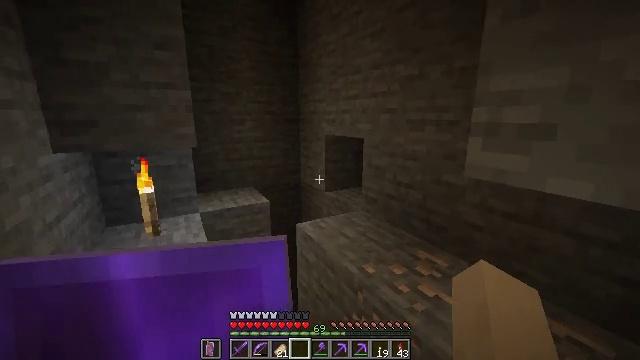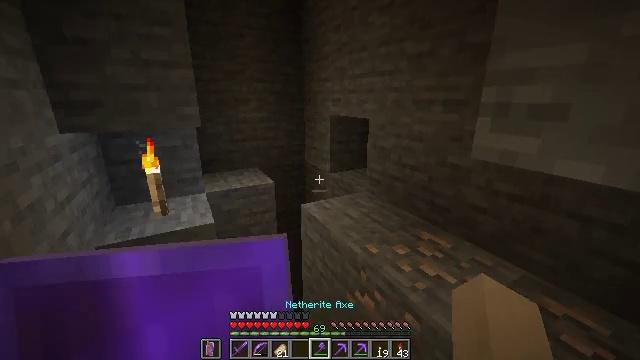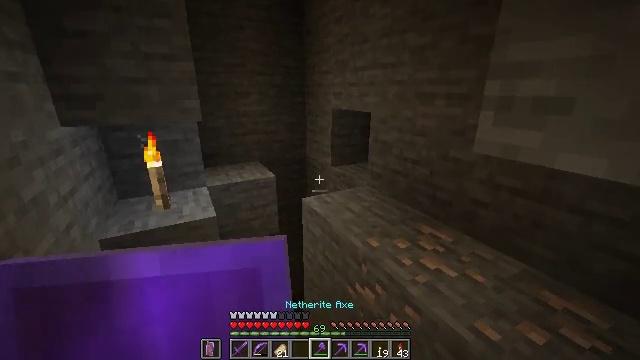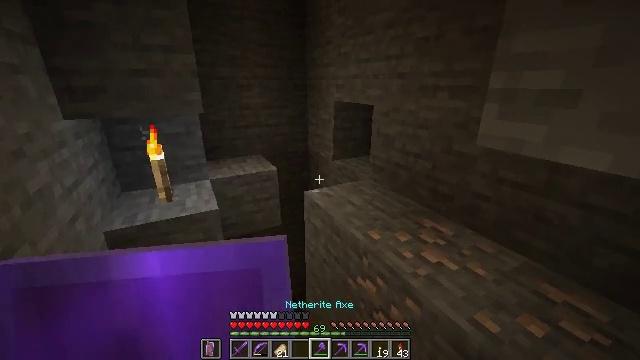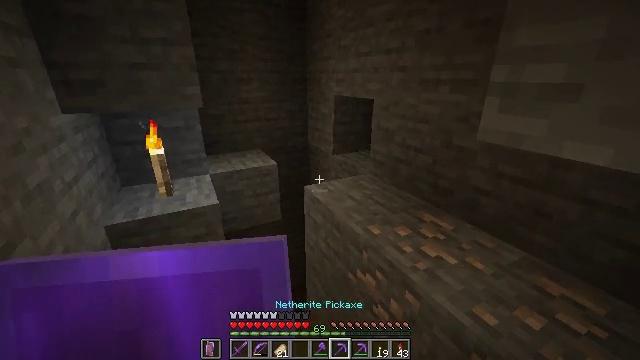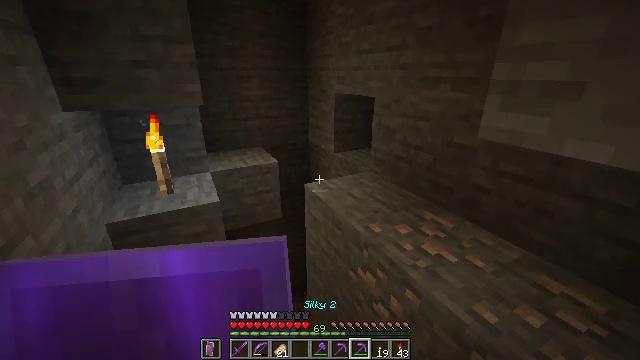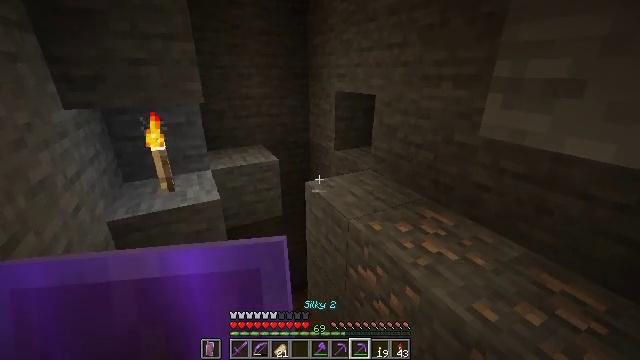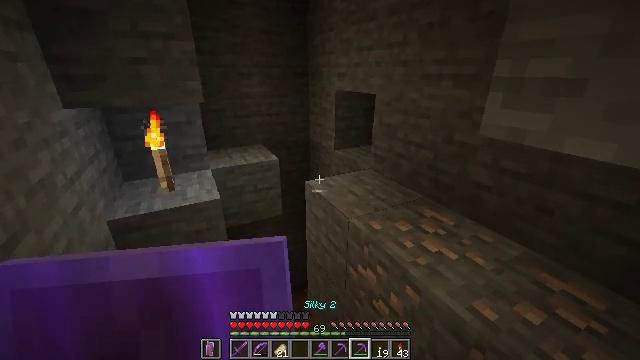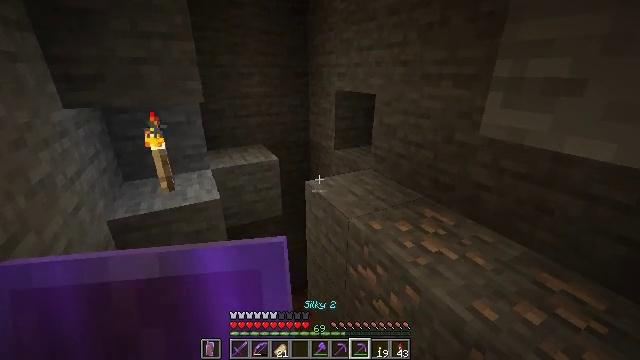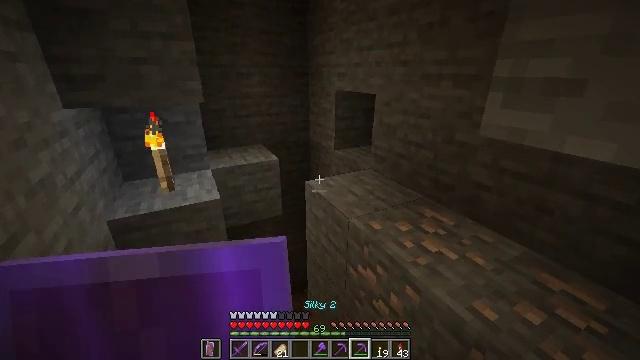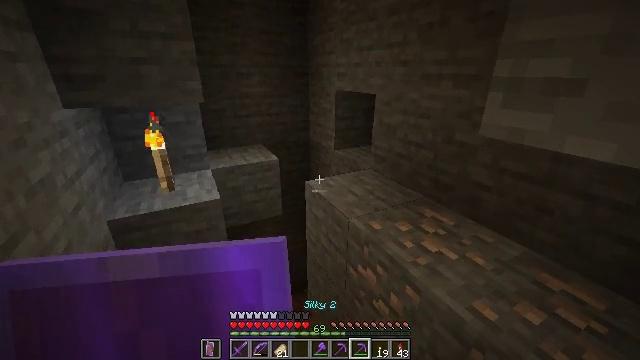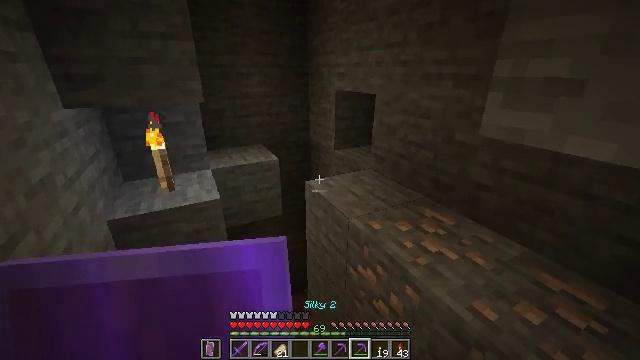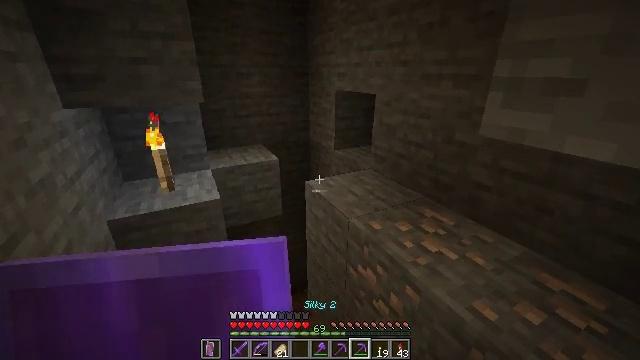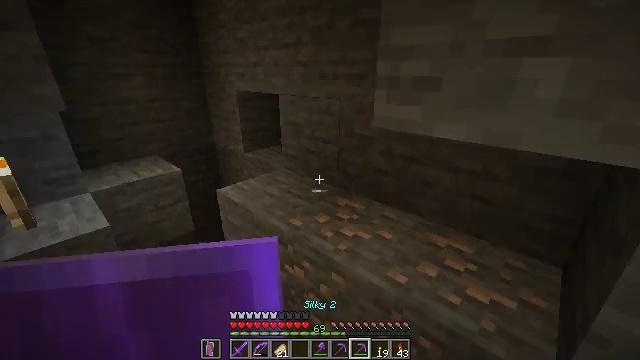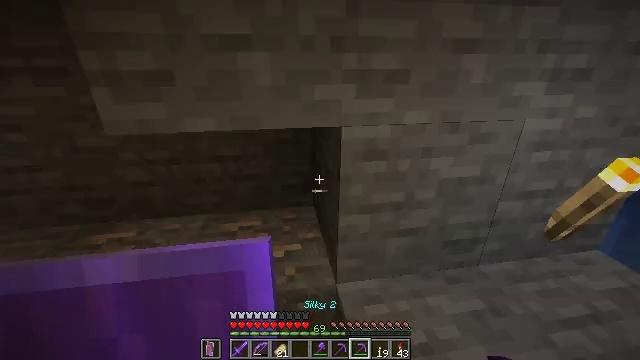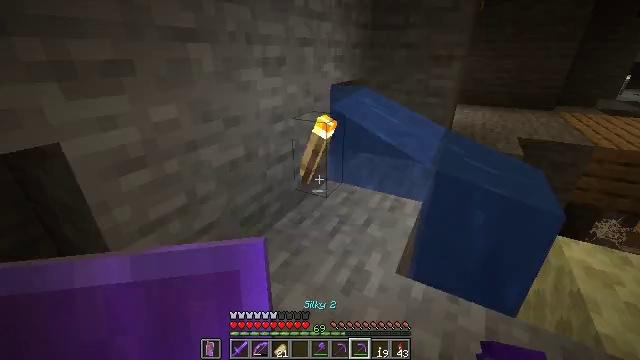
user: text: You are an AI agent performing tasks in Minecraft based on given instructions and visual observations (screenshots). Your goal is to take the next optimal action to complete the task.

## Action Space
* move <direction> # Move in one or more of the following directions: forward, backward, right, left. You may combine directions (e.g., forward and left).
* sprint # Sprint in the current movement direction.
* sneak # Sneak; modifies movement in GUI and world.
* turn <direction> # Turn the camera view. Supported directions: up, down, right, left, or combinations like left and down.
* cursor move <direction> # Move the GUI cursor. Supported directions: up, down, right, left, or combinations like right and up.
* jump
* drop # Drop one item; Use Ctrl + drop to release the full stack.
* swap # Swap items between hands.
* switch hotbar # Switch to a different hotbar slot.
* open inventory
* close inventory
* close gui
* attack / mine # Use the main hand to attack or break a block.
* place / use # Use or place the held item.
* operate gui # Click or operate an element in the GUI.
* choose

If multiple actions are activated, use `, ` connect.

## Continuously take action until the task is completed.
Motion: motion action
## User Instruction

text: Mine planks.
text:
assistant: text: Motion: sneak, turn left and down
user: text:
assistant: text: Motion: sneak, turn down
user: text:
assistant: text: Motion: sneak, turn down
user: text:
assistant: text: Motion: sneak, turn down
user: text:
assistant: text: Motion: sneak
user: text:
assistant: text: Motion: sneak
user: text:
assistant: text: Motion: sneak
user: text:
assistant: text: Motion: sneak
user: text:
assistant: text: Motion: sneak
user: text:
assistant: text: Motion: sneak
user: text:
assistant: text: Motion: sneak
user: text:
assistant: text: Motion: sneak
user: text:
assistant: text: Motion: sneak, turn right
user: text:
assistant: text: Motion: sneak, turn right and down
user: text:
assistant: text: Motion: sneak, turn right and down
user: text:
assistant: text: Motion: sneak, turn right and down
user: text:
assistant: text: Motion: sneak, turn right and down
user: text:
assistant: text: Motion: sneak, turn right
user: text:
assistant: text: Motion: sneak
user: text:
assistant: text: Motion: sneak
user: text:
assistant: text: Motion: move forward, sneak
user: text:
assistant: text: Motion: move forward, sneak
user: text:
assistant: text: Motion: move forward, sneak, turn left
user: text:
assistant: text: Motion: move forward, sneak, turn left
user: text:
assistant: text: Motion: move forward, sneak, turn left
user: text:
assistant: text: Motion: move forward, sneak, turn left
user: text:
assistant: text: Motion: move forward, sneak, turn left
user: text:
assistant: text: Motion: move forward, sneak
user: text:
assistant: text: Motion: move forward, sneak
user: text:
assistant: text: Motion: move forward, sneak